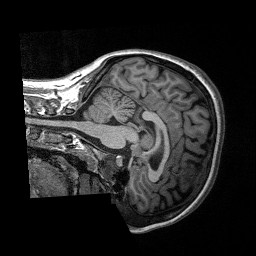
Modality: T1w
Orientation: sagittal
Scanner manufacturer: siemens
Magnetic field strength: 3 T
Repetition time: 2.3 s
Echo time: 0.00226 s